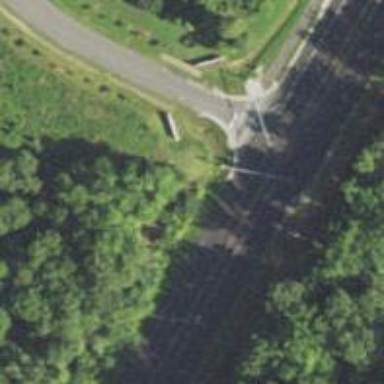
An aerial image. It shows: Marked crossing on cycleway road.